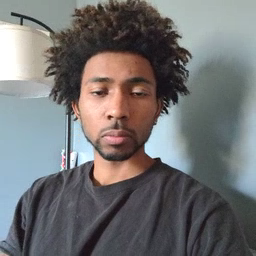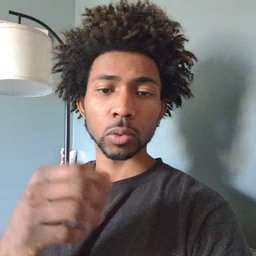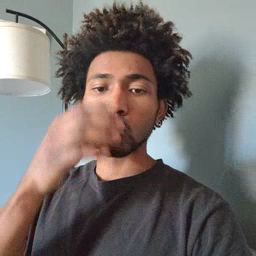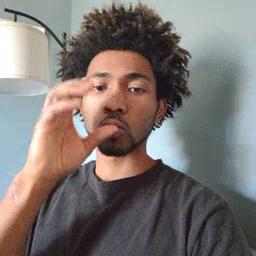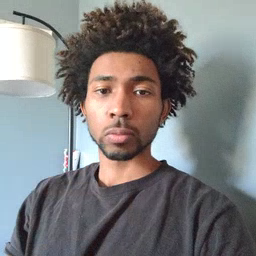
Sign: drink